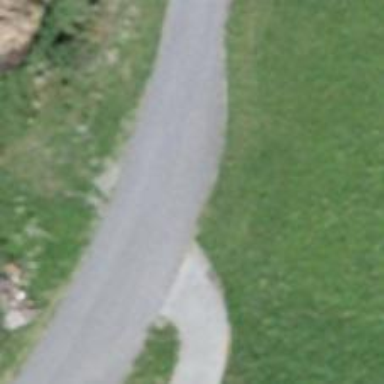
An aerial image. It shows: Unclassified road with asphalt surface.